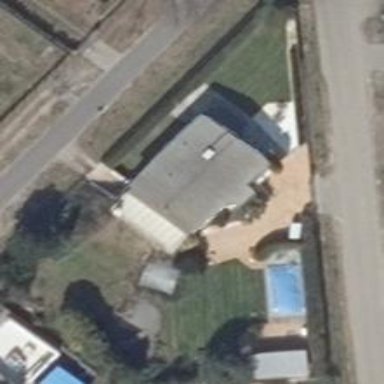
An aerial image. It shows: Gabled roofed house.